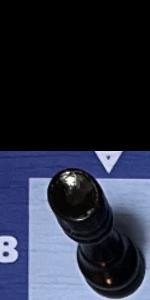
Label: Rook_Black